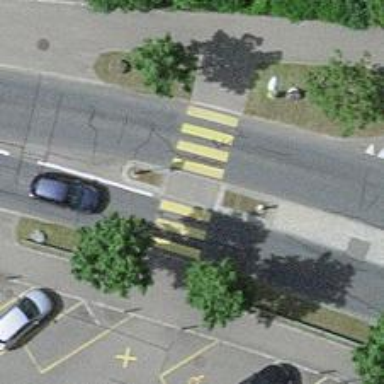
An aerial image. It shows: Marked road crossing with pedestrian island.